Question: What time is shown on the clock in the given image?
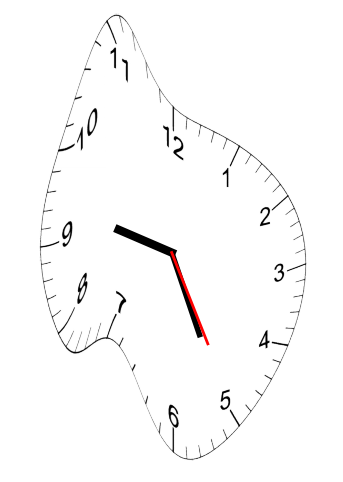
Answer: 09:25:25